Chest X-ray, PA view. Patient: 62 years old, sex M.
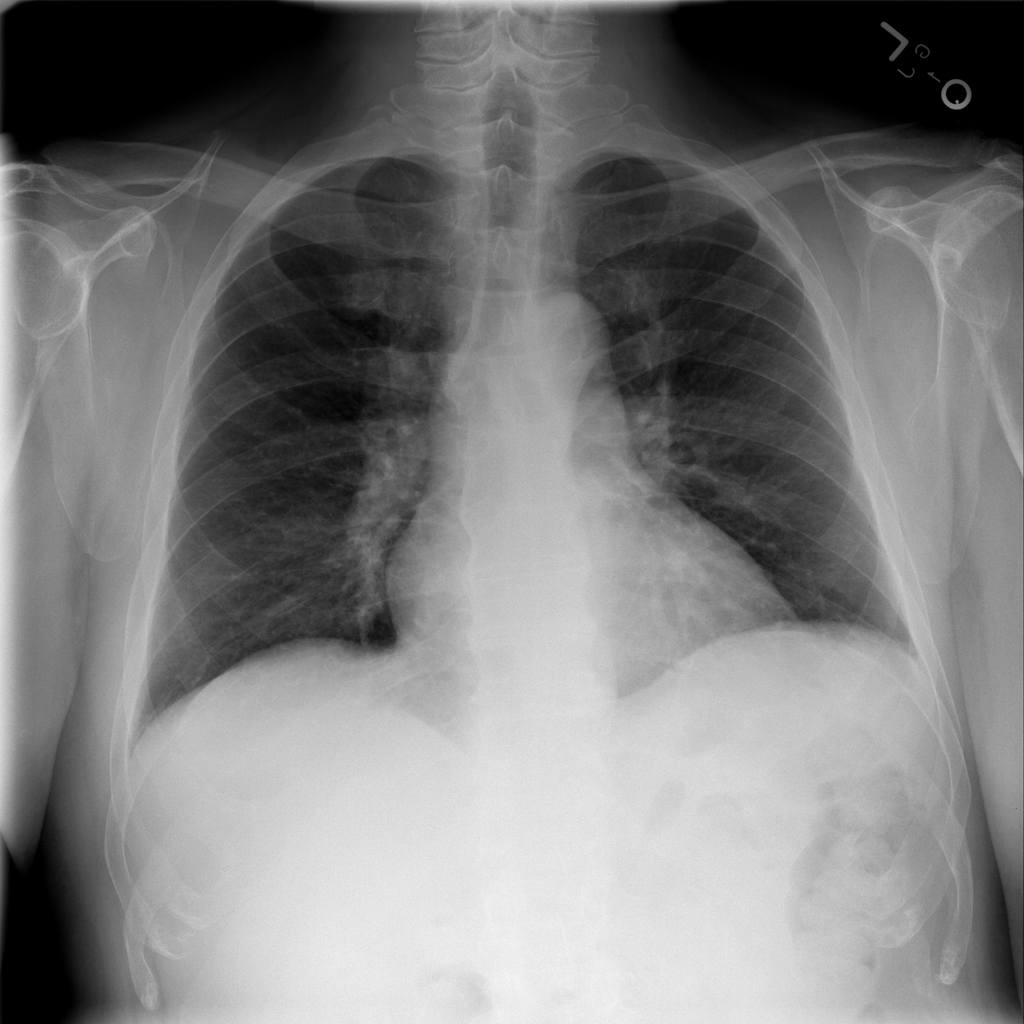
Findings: No Finding